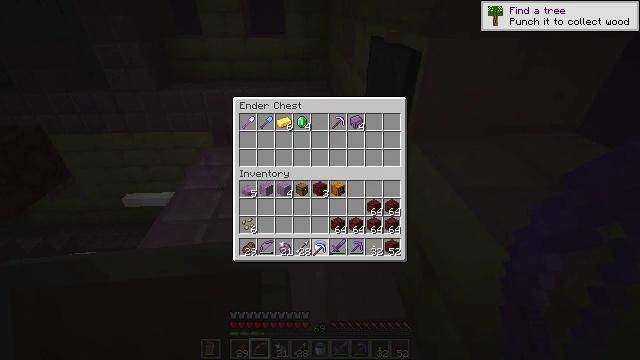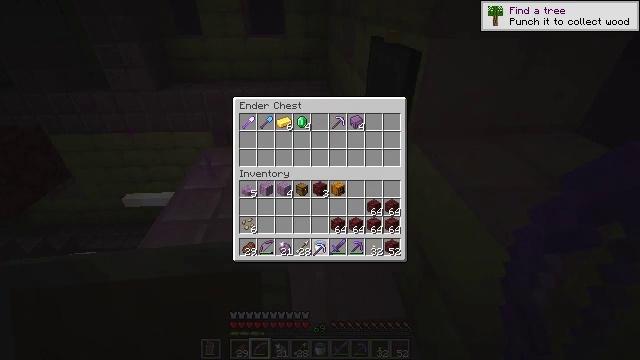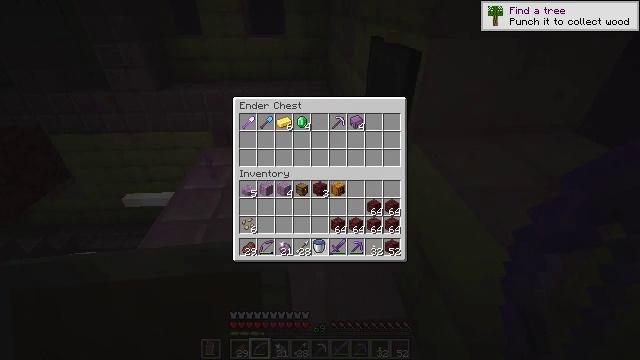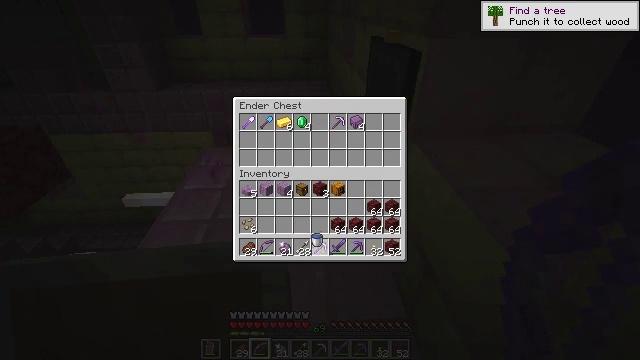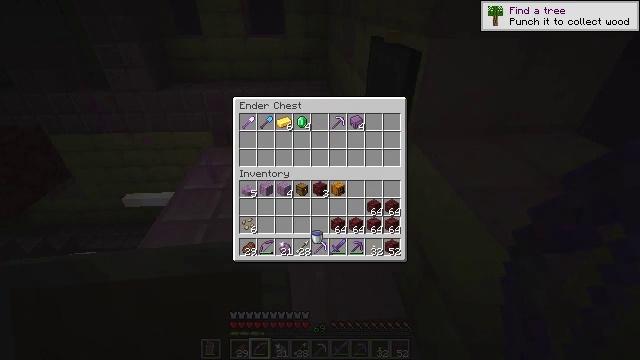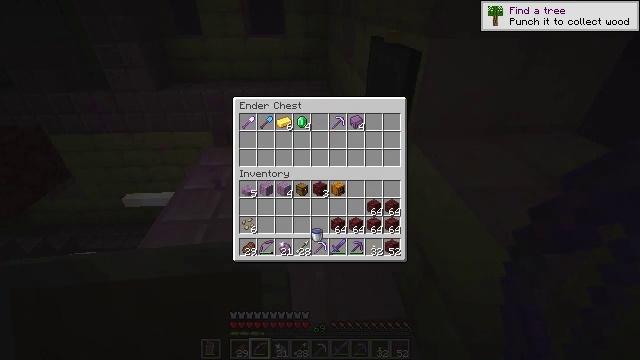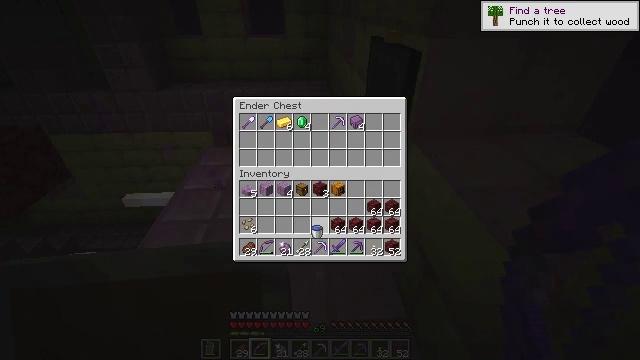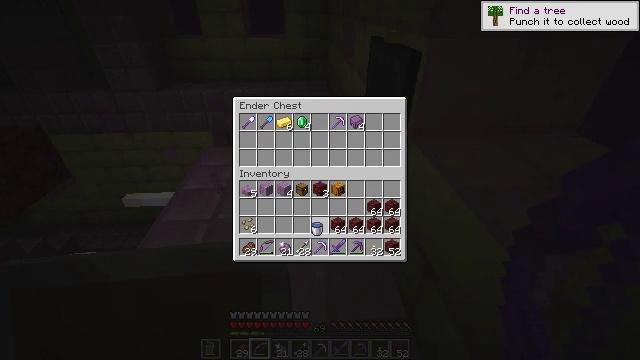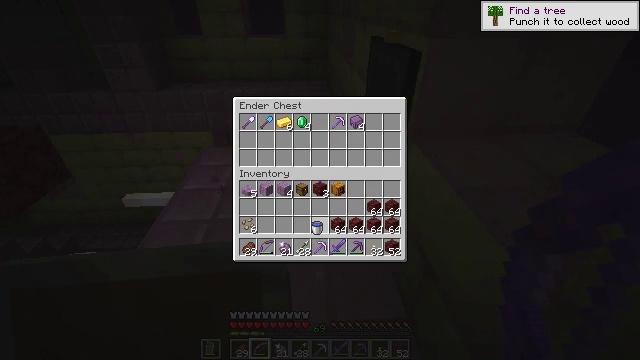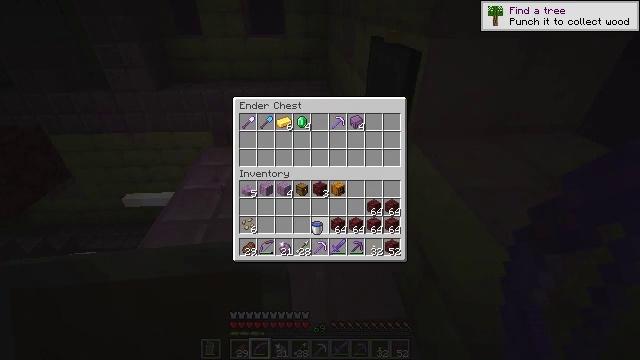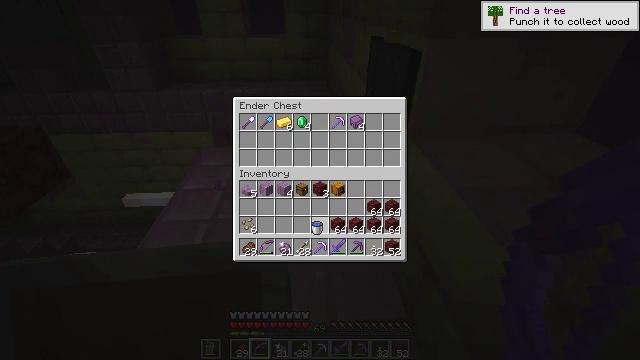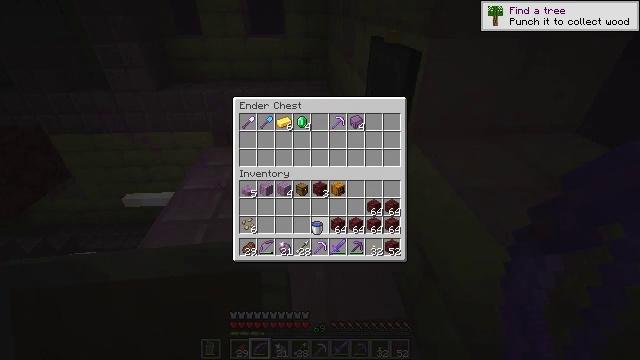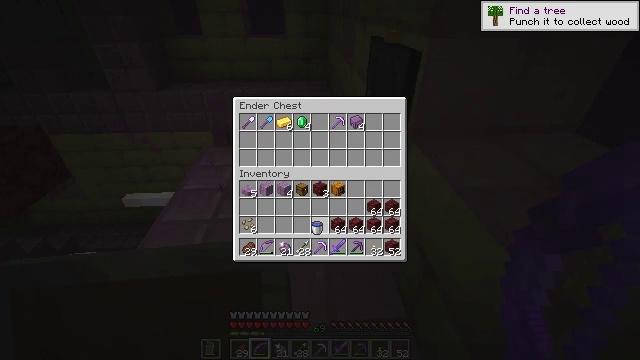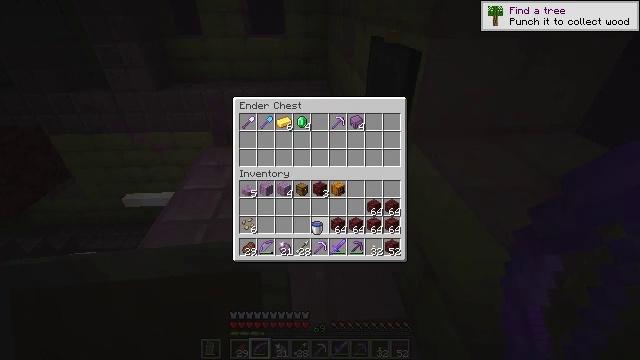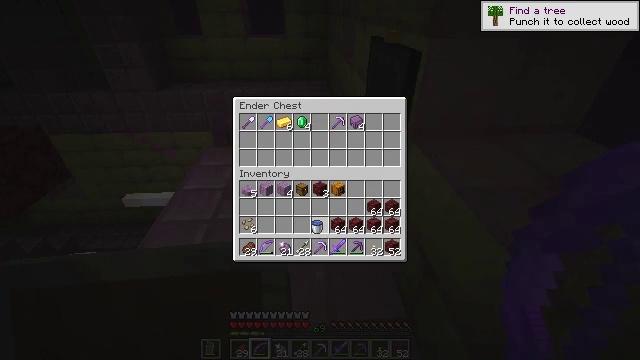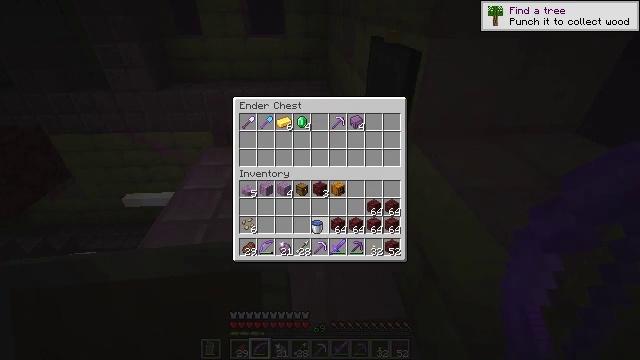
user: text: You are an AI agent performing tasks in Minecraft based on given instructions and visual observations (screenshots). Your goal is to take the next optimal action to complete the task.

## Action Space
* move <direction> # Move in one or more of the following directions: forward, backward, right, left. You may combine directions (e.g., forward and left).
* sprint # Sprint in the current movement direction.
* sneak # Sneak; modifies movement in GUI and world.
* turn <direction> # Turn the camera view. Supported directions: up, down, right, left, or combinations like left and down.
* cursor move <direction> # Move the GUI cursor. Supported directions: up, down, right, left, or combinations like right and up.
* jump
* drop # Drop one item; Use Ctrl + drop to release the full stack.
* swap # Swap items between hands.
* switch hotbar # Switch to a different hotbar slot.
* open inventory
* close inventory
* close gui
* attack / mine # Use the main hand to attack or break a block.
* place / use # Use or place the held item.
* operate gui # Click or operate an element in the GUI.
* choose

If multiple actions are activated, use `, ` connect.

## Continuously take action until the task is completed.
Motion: motion action
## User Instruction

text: Left click on the ender chest to mine.
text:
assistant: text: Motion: attack / mine
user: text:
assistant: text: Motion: no_op
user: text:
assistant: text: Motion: no_op
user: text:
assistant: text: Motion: no_op
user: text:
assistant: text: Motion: no_op
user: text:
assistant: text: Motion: no_op
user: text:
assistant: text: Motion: no_op
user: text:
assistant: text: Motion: no_op
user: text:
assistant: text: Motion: no_op
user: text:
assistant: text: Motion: no_op
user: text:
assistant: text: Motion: no_op
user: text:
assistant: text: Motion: no_op
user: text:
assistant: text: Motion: no_op
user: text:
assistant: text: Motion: no_op
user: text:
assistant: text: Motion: attack / mine
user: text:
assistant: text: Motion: attack / mine
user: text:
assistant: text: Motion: attack / mine
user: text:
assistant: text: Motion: no_op
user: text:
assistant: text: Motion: no_op
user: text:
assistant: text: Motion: no_op
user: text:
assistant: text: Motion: no_op
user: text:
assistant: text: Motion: no_op
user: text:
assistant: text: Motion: no_op
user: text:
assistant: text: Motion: no_op
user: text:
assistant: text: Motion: no_op
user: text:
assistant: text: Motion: open inventory
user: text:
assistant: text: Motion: open inventory
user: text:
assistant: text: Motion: open inventory
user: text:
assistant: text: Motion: open inventory
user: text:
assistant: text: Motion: no_op